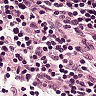
Metastatic tissue present: no